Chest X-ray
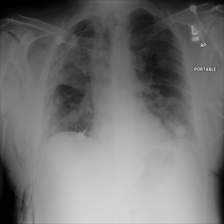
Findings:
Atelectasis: negative
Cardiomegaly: negative
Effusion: negative
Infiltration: positive
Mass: negative
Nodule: negative
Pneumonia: negative
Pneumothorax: positive
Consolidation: positive
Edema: negative
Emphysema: negative
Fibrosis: negative
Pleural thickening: negative
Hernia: negative